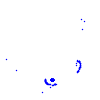
Particle: proton